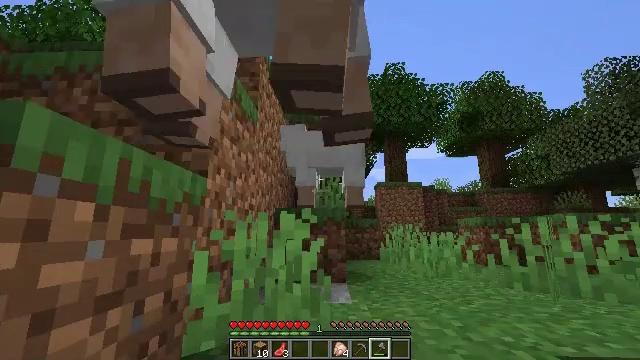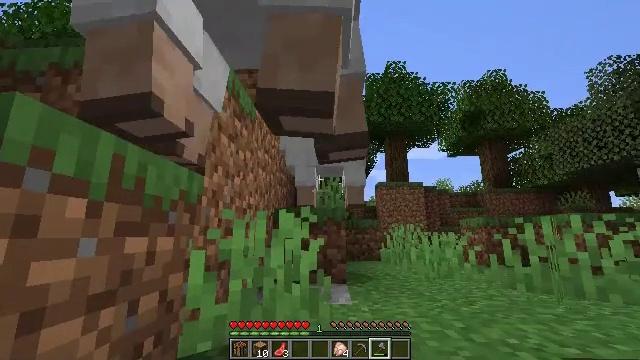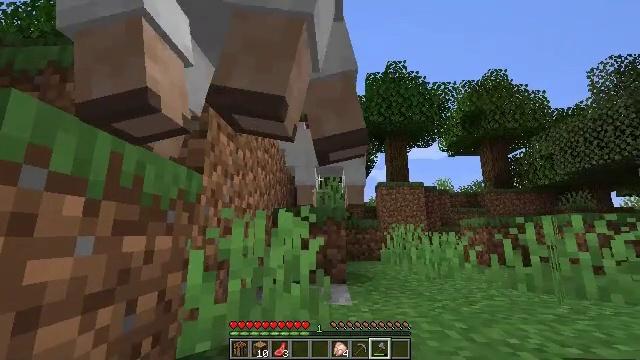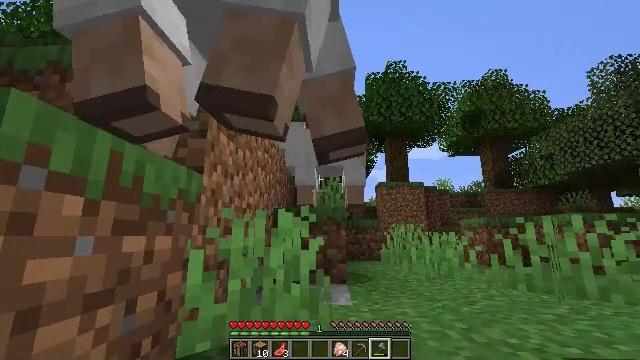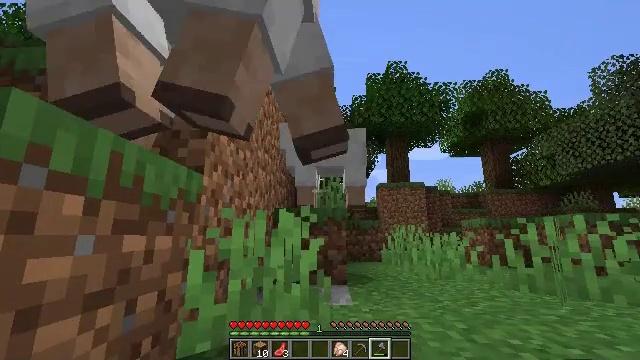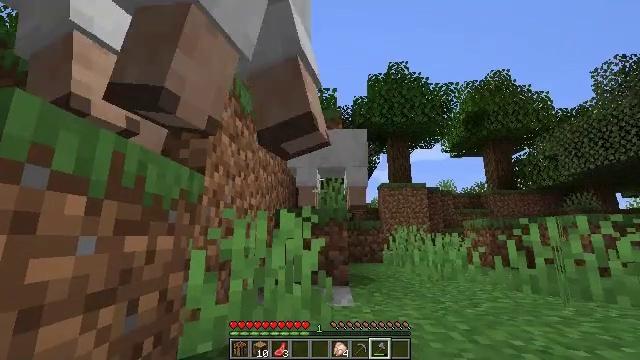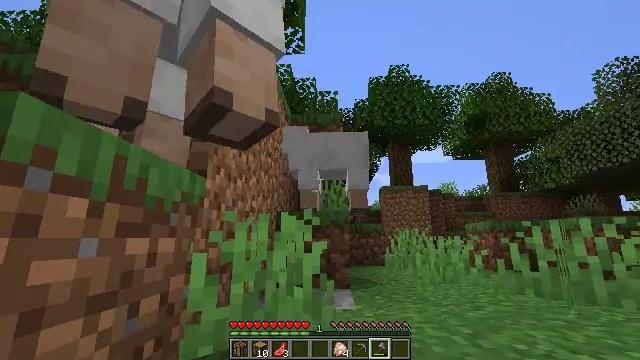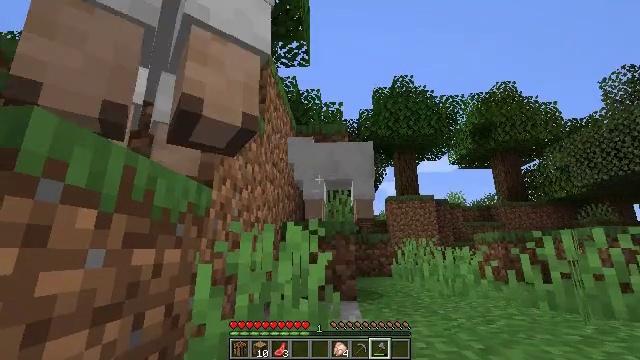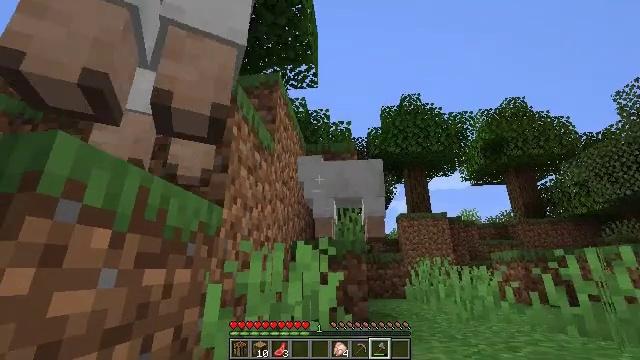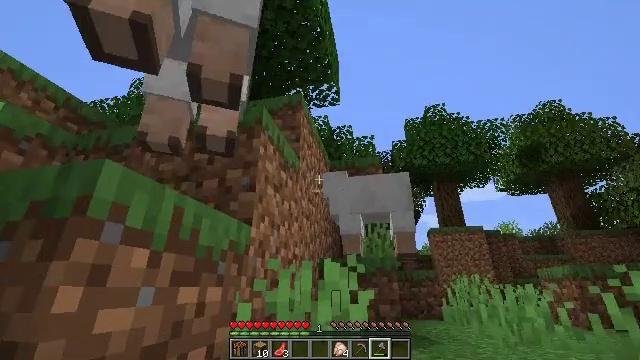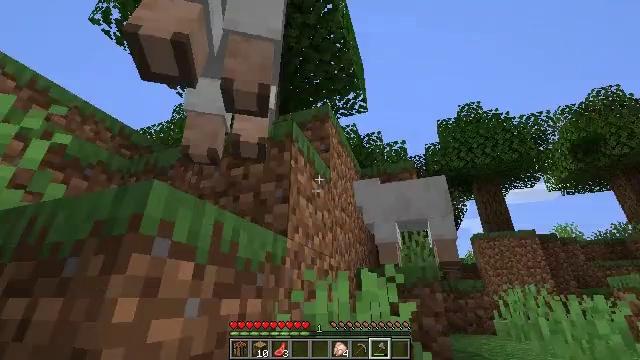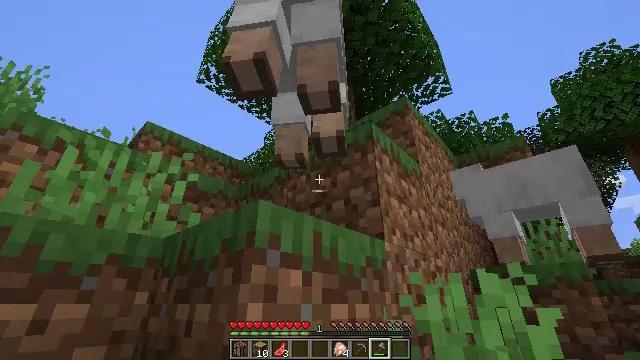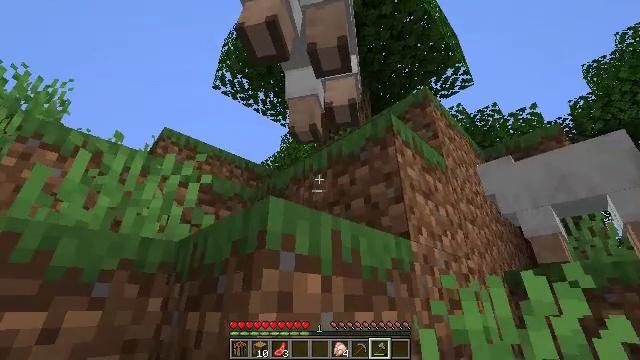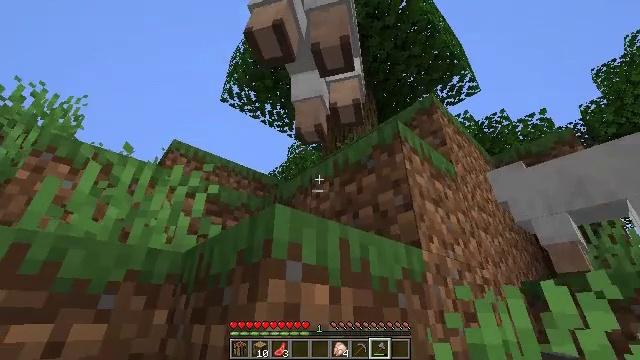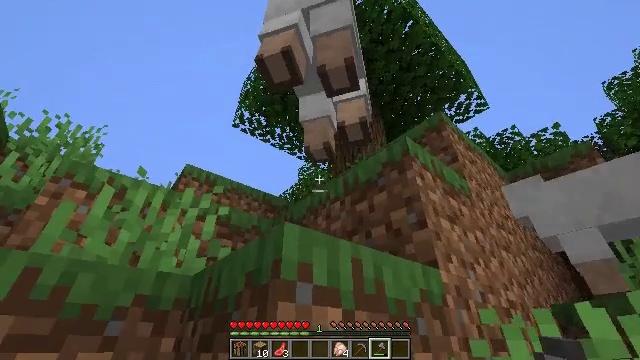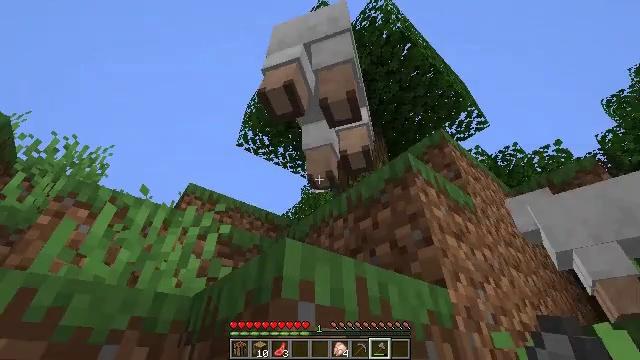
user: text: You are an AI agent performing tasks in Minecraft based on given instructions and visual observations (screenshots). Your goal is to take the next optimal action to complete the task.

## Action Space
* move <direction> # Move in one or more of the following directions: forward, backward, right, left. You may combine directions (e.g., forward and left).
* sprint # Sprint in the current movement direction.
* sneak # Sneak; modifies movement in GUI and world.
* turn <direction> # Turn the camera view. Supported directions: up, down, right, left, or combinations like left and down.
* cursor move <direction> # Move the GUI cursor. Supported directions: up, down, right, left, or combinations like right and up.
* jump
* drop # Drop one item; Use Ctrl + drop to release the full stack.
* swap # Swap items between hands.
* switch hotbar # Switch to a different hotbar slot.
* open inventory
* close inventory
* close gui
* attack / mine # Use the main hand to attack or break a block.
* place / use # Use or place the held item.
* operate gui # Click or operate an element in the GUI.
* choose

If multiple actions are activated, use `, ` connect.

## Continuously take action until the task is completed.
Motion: motion action
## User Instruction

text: Kill mobs.
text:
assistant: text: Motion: no_op
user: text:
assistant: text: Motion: no_op
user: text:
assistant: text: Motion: no_op
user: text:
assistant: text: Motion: no_op
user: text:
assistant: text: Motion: no_op
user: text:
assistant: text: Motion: no_op
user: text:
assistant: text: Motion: turn left and up
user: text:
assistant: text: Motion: turn left and up
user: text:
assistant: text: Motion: turn left and up
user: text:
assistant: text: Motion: turn left and up
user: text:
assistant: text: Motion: move forward, turn left
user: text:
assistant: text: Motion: turn left
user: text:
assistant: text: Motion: turn left and up
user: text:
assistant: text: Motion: turn left and up
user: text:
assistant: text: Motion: turn up
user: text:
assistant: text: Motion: turn up
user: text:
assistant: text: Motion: turn up
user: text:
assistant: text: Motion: turn right and up
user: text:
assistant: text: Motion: turn up
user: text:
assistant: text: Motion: turn left and up, attack / mine
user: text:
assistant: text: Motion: attack / mine
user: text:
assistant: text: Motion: attack / mine
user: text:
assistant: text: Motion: no_op
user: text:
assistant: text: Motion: no_op
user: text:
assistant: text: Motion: move forward
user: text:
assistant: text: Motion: move forward, sprint, turn down, jump
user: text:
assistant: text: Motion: move forward, sprint, turn down, jump
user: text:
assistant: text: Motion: move forward, sprint, turn left and down, jump
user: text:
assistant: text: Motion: move forward and move left, sprint, turn down, jump
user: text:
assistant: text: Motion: move forward and move left, sprint, turn left and down